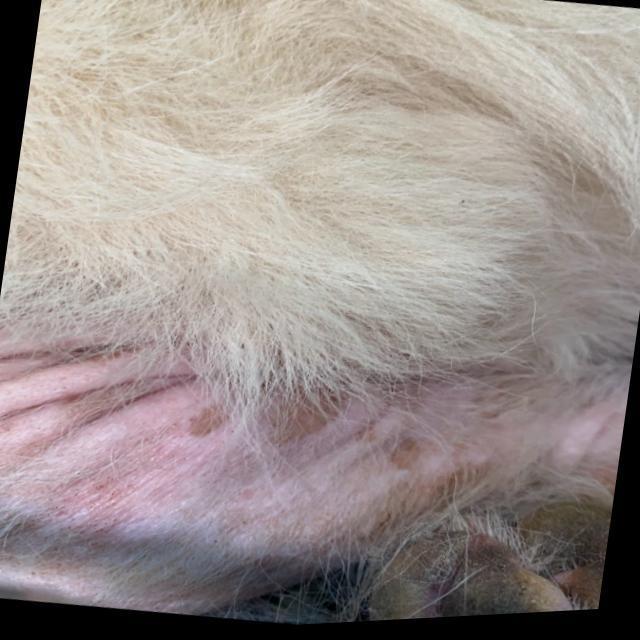
Canine demodicosis (Demodex mange) — caused by Demodex canis mites. Presents with alopecia, follicular papules, pustules, and comedones. Often localized on face and forelimbs.